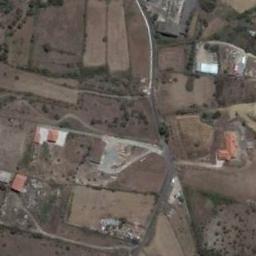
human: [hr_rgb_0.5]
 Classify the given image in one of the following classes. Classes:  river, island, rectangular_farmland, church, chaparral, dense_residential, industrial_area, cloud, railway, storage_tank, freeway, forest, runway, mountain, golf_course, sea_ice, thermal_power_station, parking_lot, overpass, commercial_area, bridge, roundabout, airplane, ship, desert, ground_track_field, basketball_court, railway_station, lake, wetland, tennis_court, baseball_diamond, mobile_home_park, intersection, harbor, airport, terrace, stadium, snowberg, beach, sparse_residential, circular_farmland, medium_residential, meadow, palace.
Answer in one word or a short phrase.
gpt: terrace